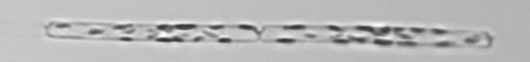
Label: Dactyliosolen_fragilissimus